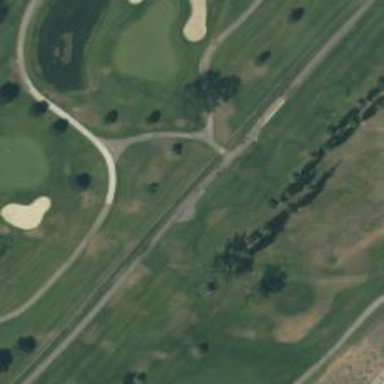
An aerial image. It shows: Bridge over path used as golf cartpath.